Question: I have two 'igraph' objects, which have different color attributes.
Vertices '"A"' and '"B"' in first graph are colored red.
Vertices '"AA"' and '"BB"' in second graph are colored green.
After joining the two, the different colors are lost.
'''
library(igraph)
graph.1= graph.data.frame(data.frame(start=c("a", "b"), end=c("A", "B")))
V(graph.1)[name%in% c("A", "B")]$color= "red"
graph.2= graph.data.frame(data.frame(start=c("a", "b"), end=c("AA", "BB")))
V(graph.2)[name%in% c("AA", "BB")]$color= "green"
graph= graph.union.by.name(graph.1, graph.2)
plot(graph)
'''

How can I preserve the distinct colors when joining ?
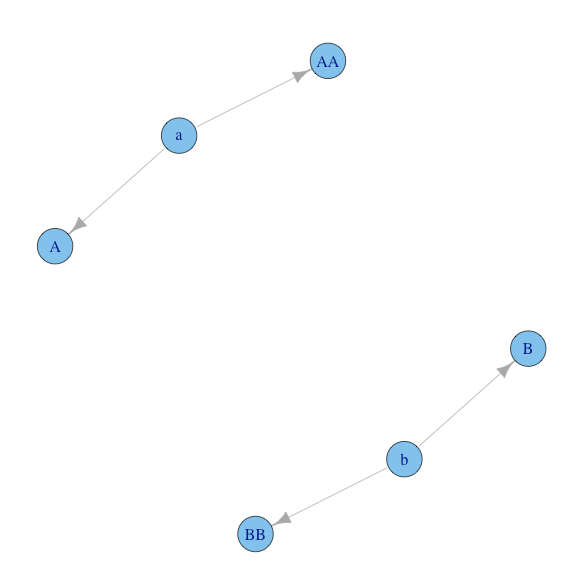
Answer: 'igraph' doesn't loose the colors, it stores them in '$color_1' and '$color_2'. I think this is because in the general case there might be common vertices with different colors. What would you do then?
Try this:
'''
V(graph)$color <- ifelse(is.na(V(graph)$color_1),
V(graph)$color_2,V(graph)$color_1)
plot(graph)
'''

BTW: your code didn't run for me. I had to use:
'''
graph <- graph.union(graph.1, graph.2, byname=T)
'''